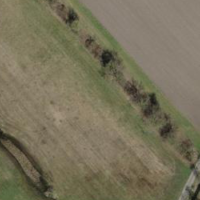
EUNIS habitat code: 24
Species observed at this site:
Pseudochorthippus parallelus